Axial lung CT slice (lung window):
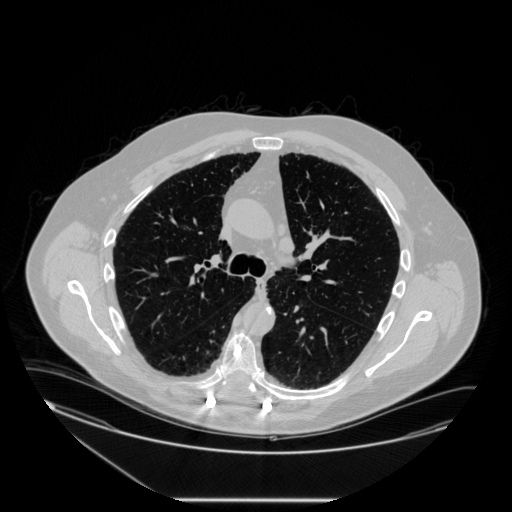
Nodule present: no